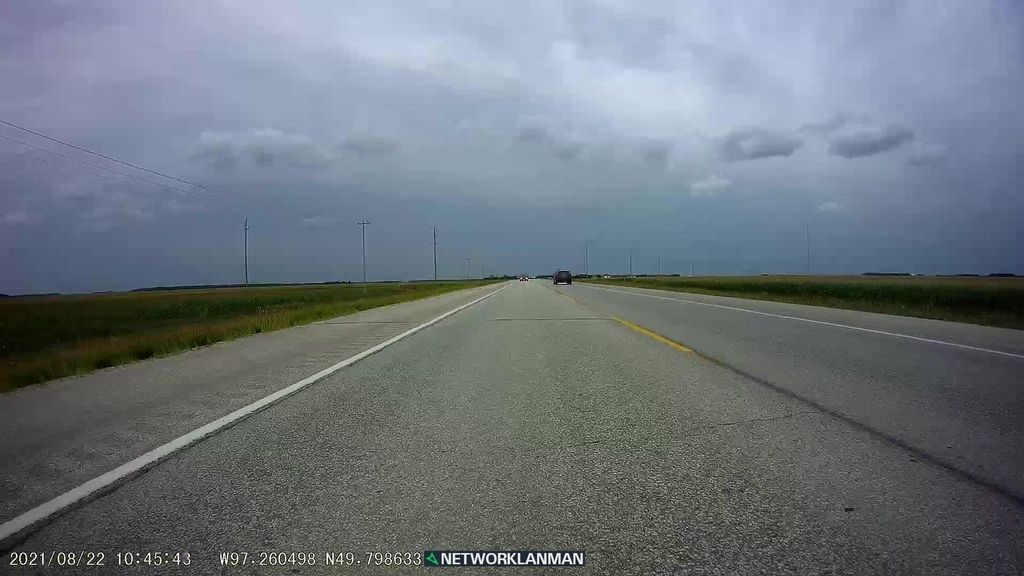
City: winnipeg